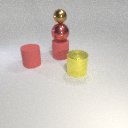
small brown metal sphere above large red rubber cylinder